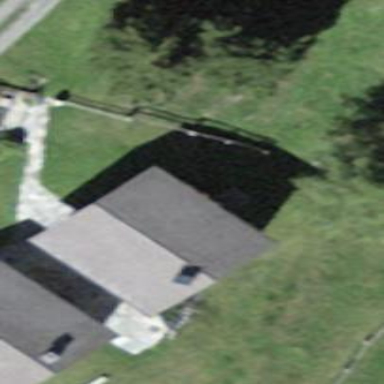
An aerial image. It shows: Gabled hut with triangular roof shape.